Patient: sex M, age 26
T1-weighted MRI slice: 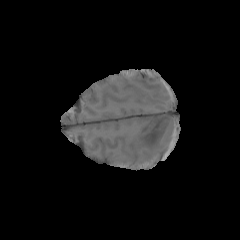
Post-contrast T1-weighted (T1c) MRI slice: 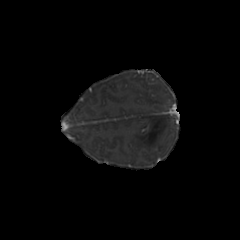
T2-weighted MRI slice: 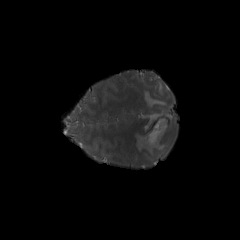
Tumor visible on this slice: yes
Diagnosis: Astrocytoma, IDH-mutant
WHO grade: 4